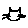
Label: cat